Question: I am building a webapp in .net using some of the AJAX features; in this case it is TabContainer.
Below is a screenshot of the area I want to play with.
The menu on the left is the tabs of TabContainer. The right side is tab's content. I would like to have the "Update PCR" button to be right underneath "Disciplines Affected". The problem is that the left and right side are a part of ONE block, which is TabContainer.
Are there any suggestions to how would I format the CSS of the Button to align right underneath TabContainer's menu? I could add the button as a part of the menu but, then I would have to set the control to AutoPostback, which defeats its purpose in this case in the first place... Any suggestions would be appreciated!

EDIT:
Here is the existing CSS
'''
.ajax_tabController .ajax__tab_tab
{
background-color: #3c6f91;
padding: 5px;
border: 1px solid #ffffff;
color:#ffffff;
border-left: 3px solid #5AB0DB;
}
.ajax_tabController .ajax__tab_hover .ajax__tab_tab
{
background-color:#5AB0DB;
text-decoration:none;
}
.ajax_tabController .ajax__tab_active .ajax__tab_tab
{
background-color:#5AB0DB;
text-decoration: underline;
}
'''
Also, there is CSS that overrides some settings to make TabContainer Vertical instead of Horizontal. I know, that there is a property .UseVerticalStripPlacement but it messes up with the height of the control and throws a JavaScript error.
'''
.ajax__tab_header
{
float: left;
}
.ajax__tab_body
{
margin-left: 160px;
}
.ajax__tab_outer
{
display: block !important;
}
.ajax__tab_tab
{
width: 210px;
height: auto !important;
}
'''
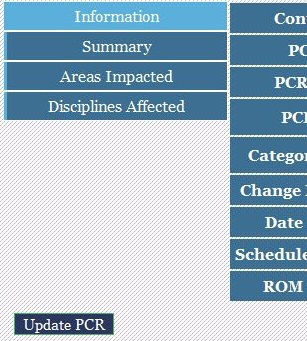
Answer: It's going to be a bit hit and miss, but try something along the lines of:
'''
.updatePcrButton {
position: absolute;
top: 100px; /* These will be whatever the measurement is to */
left: 5px; /* be directly under the last element */
z-index: 99; /* Arbitrary amount to put it above any other elements */
}
'''
This is pretty messy to be honest - it relies on your not changing the position of the control thereafter.
Perhaps a better way would be to add an extra tab to the 'TabContainer' and handle any Tab clicks yourself.
-- Edit -- May be more useful --
Nikita, I had completely forgotten about this as it was in an old Classic ASP app of mine, but you could try these two JS functions that are probably more useful to you:
'''
function curTop(obj){
rv = 0;
while(obj) {
rv += obj.offsetTop;
obj = obj.offsetParent;
}
return rv;
}
function curLeft(obj){
rv = 0;
while(obj) {
rv += obj.offsetLeft;
obj = obj.offsetParent;
}
return rv;
}
'''
They pull the position from the specified object. If you add the height of the button that you want to position under then you may find this improves the location for you and prevents any funny business with CSS.
Kind regards,
Westie.